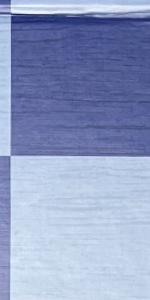
Label: Empty